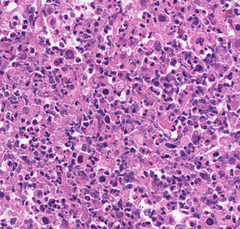
Tumor epithelial tissue: yes
Tumor-associated stroma tissue: no
Normal tissue: no